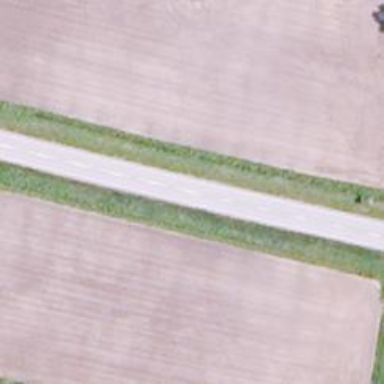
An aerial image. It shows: Asphalt road classified as primary highway.